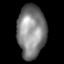
Tissue: lung
Cell type: T cells
Senescence score: 0.1866
Nuclear area (px): 1458
Mean DAPI intensity: 130.097